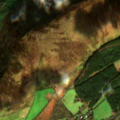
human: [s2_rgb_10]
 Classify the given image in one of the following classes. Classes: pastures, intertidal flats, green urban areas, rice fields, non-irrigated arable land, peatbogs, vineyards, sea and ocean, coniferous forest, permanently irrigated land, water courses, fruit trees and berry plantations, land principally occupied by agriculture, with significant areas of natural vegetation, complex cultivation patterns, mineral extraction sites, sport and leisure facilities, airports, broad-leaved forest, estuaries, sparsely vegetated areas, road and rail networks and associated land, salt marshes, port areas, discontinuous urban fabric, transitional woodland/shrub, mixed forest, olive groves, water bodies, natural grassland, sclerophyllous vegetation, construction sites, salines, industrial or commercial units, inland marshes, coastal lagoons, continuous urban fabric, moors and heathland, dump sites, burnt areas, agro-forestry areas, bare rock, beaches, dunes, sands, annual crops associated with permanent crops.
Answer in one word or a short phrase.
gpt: pastures, coniferous forest, moors and heathland, peatbogs